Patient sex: M
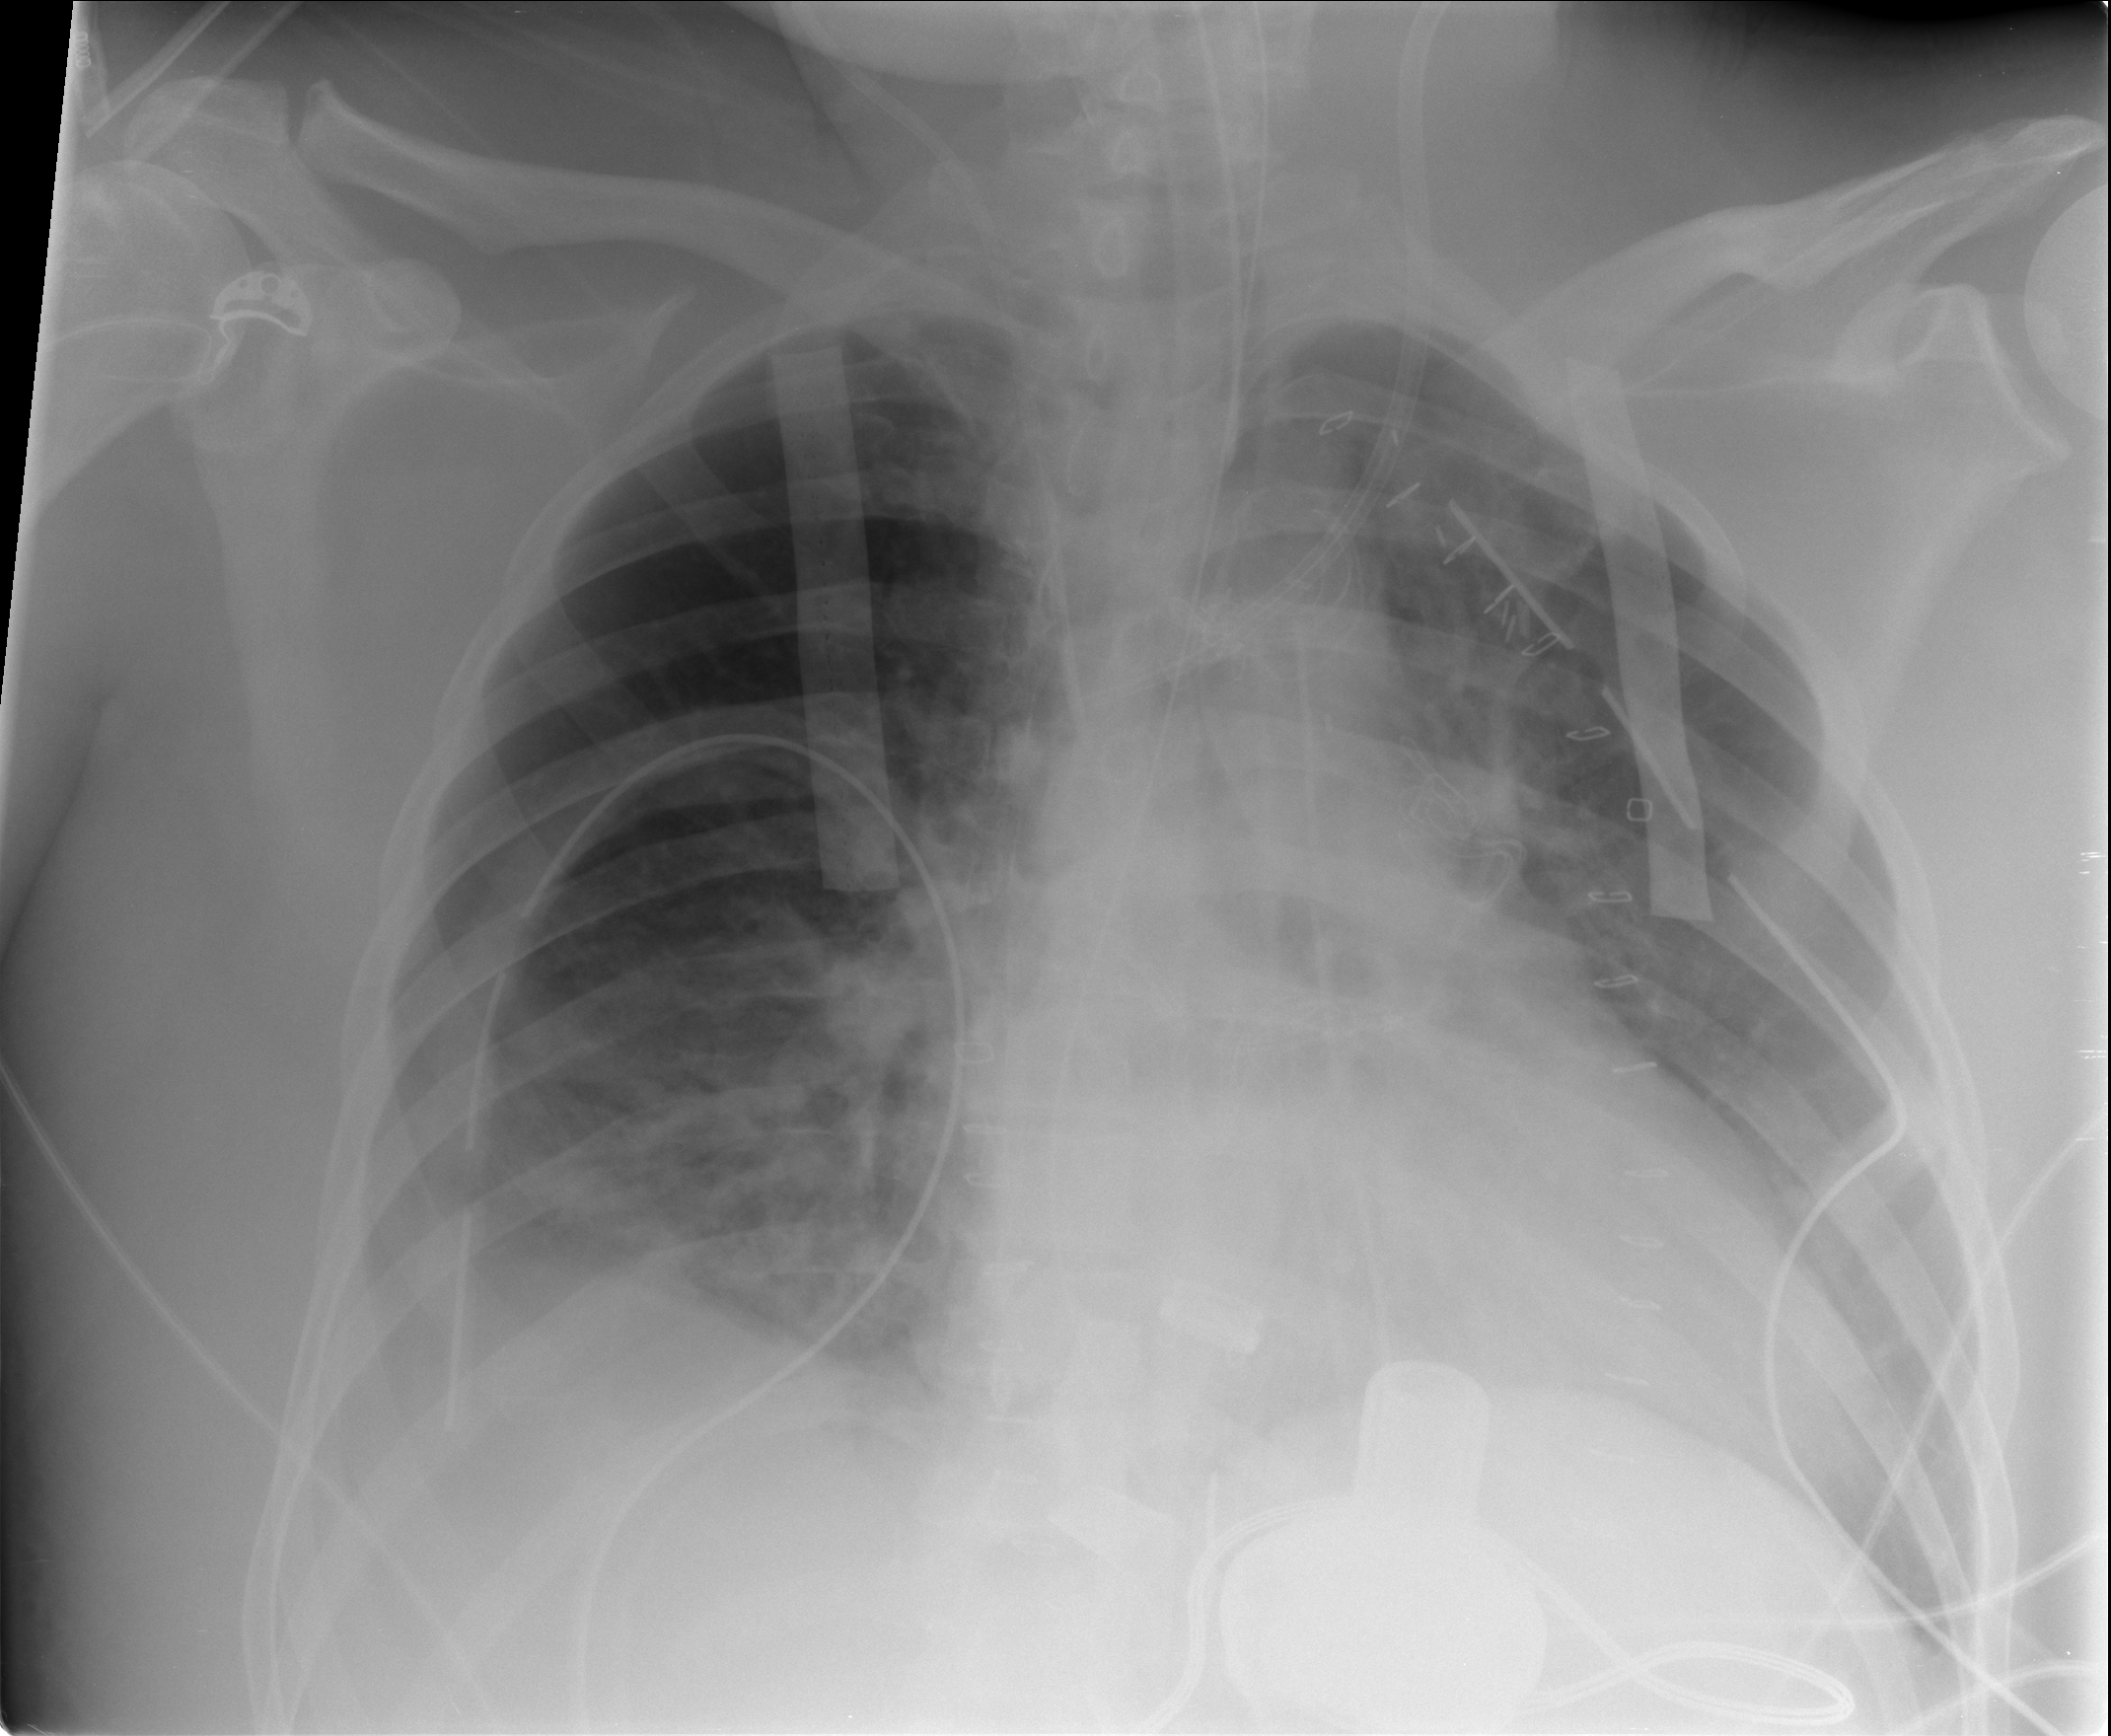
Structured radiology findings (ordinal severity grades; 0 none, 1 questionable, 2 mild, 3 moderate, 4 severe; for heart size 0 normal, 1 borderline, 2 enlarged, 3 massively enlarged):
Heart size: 1
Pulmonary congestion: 3
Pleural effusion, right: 2
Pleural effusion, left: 2
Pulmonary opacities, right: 1
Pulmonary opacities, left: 1
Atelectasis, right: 2
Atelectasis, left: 2